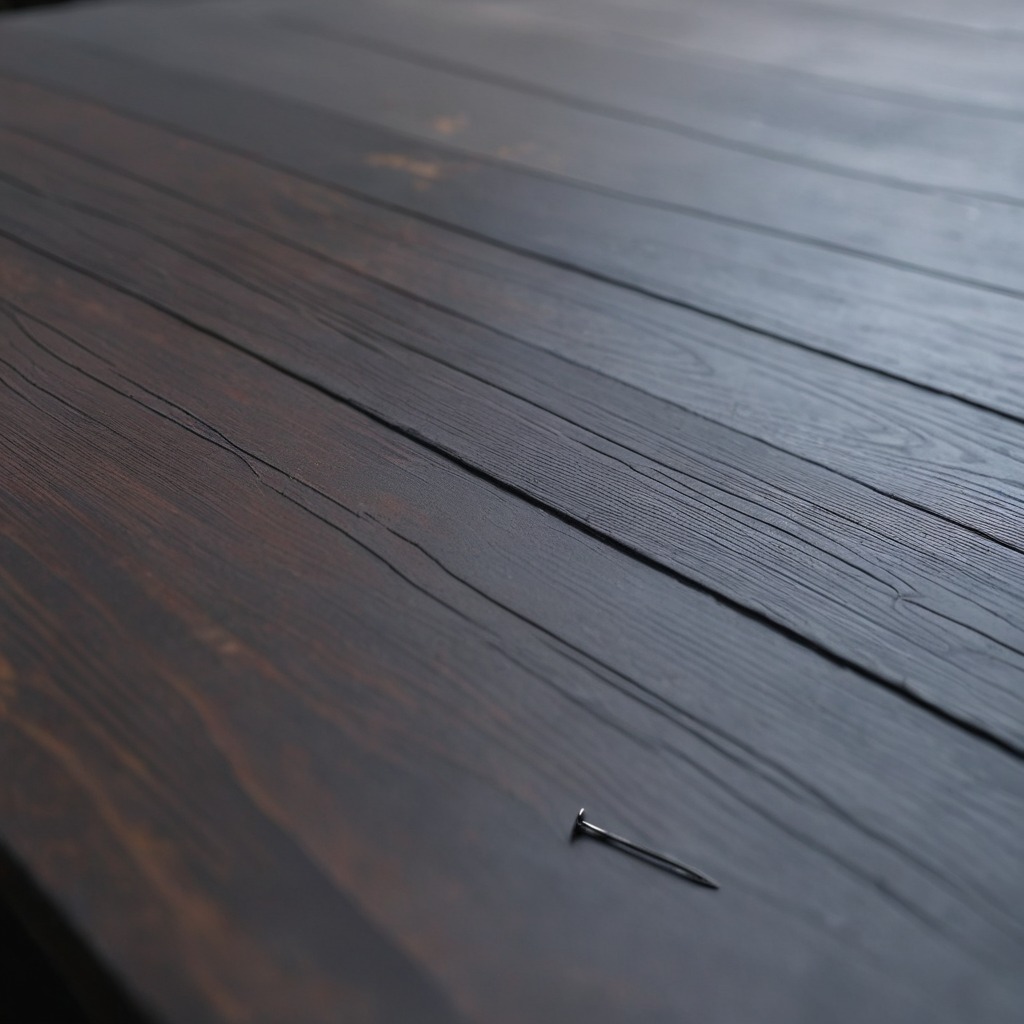
An iron nail is lying on the old table with faint burn marks in a small garage at twilight.